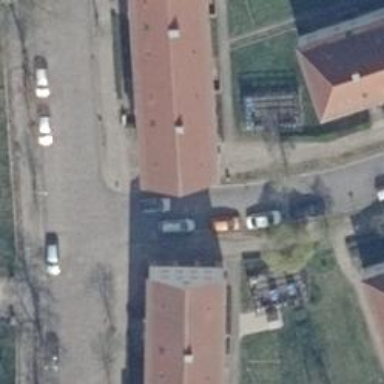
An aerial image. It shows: Footway.